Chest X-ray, PA view. Patient: 48 years old, sex F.
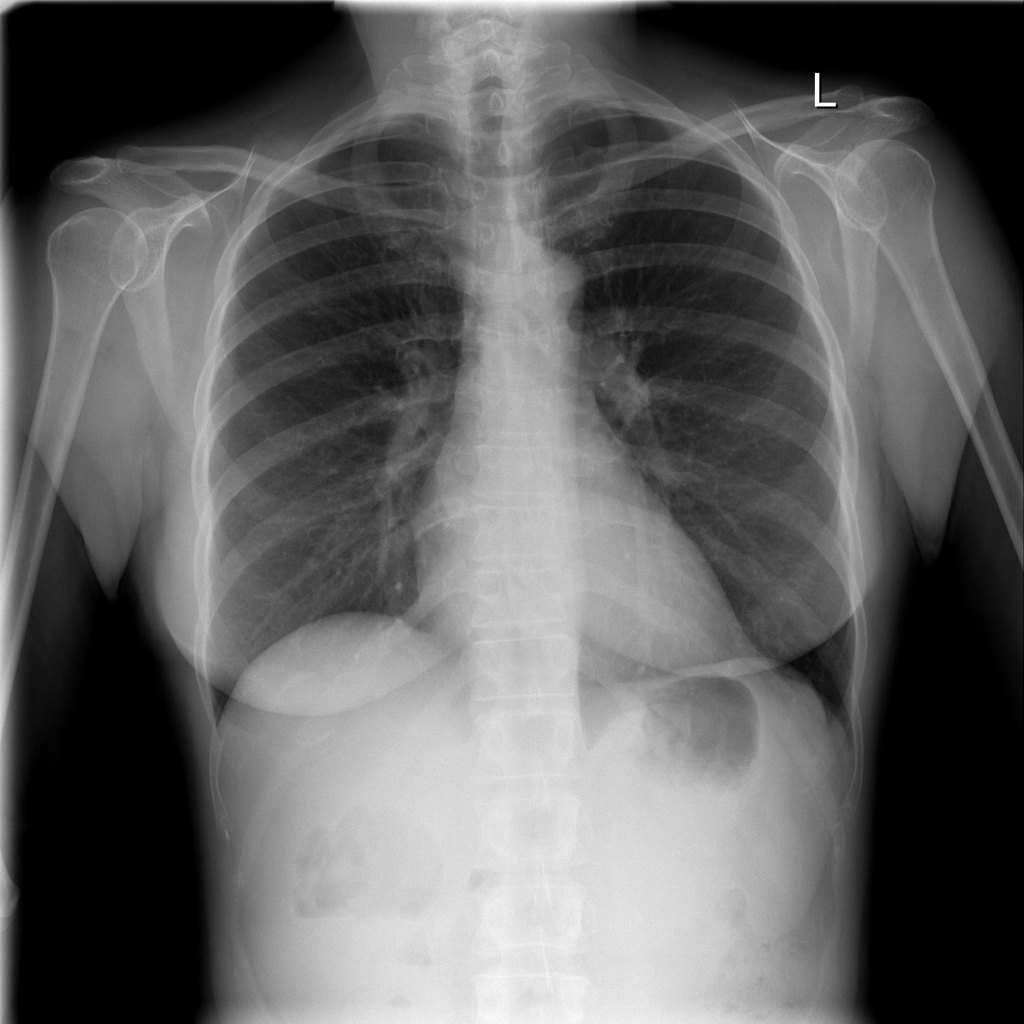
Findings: No Finding